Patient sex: M
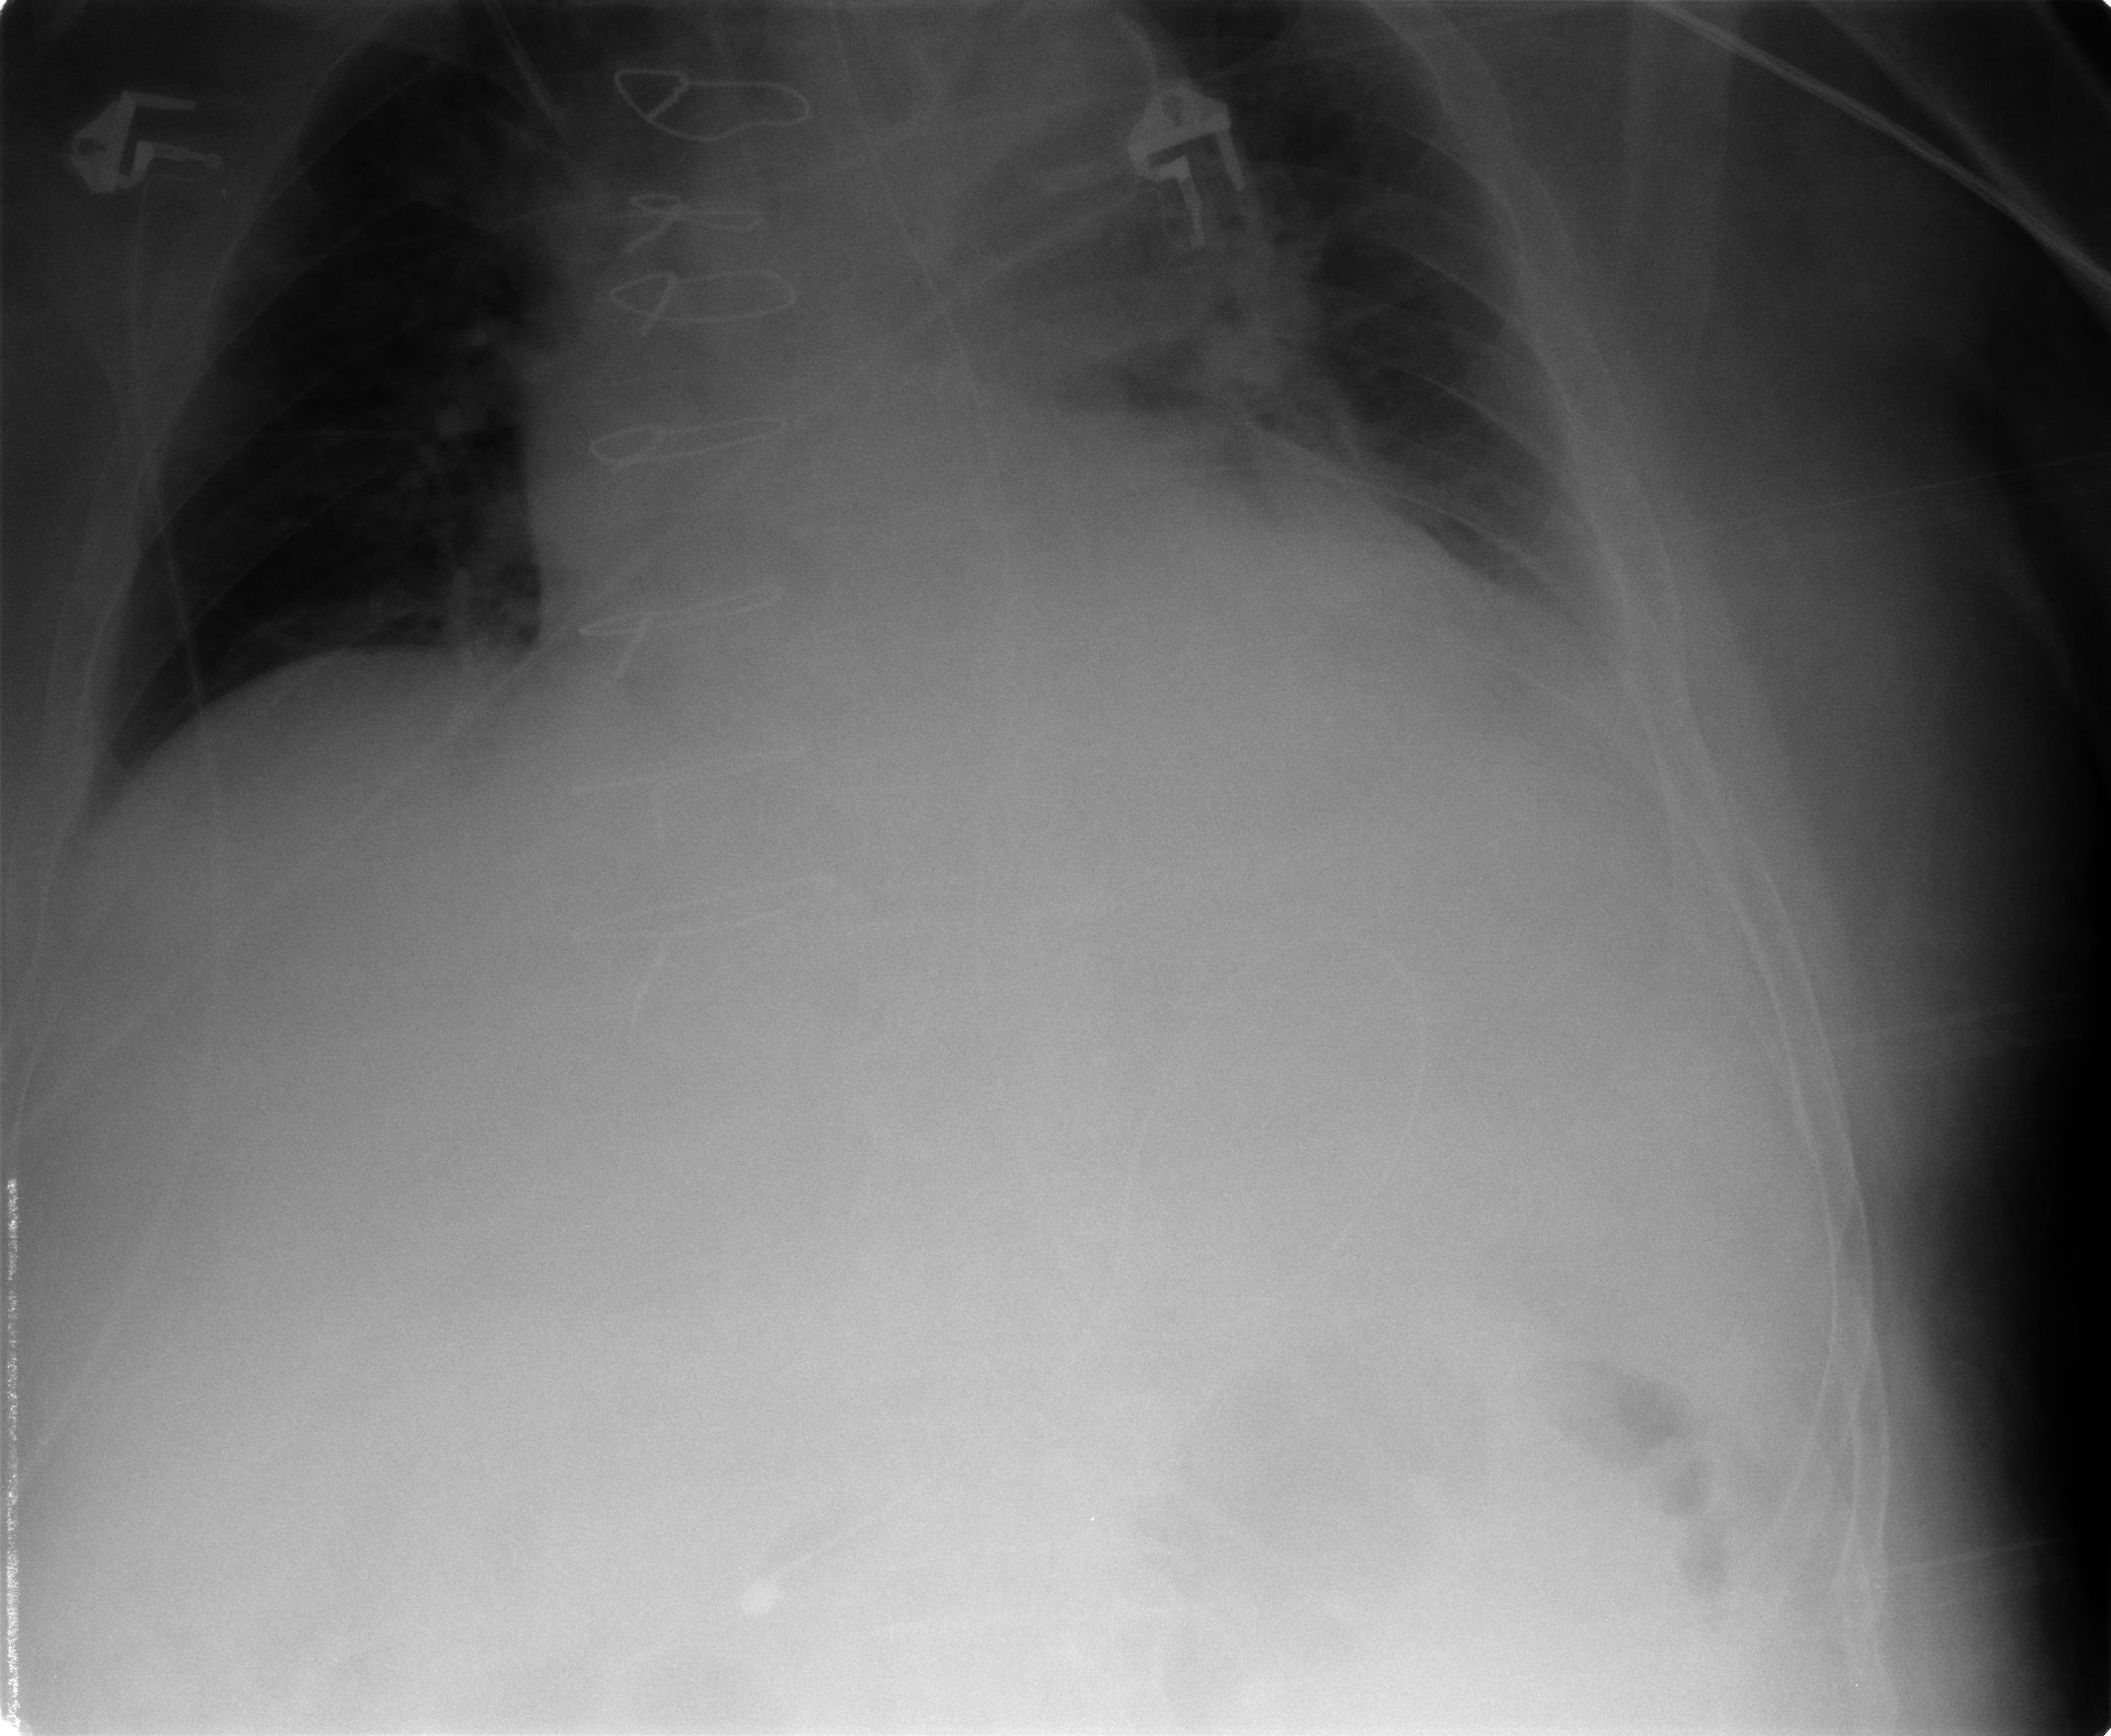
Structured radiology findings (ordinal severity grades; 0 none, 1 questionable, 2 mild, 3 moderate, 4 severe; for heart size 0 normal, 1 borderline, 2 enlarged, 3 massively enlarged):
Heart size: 2
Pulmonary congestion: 2
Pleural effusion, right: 0
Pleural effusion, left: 2
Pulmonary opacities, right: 0
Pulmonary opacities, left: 0
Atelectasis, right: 0
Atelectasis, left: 2